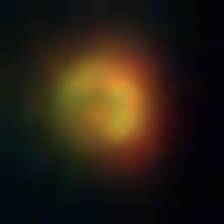
Taxon: NanoPlankton
Group: Other